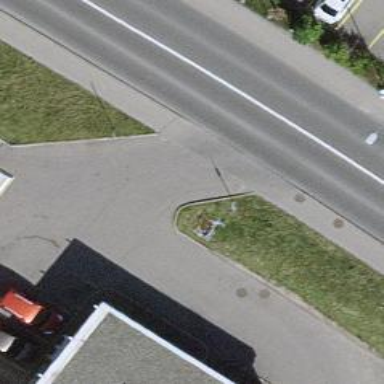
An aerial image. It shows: Unmarked road crossing.